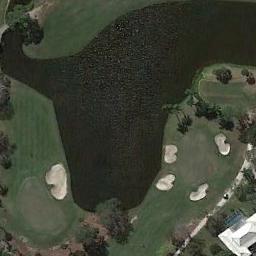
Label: golf_course